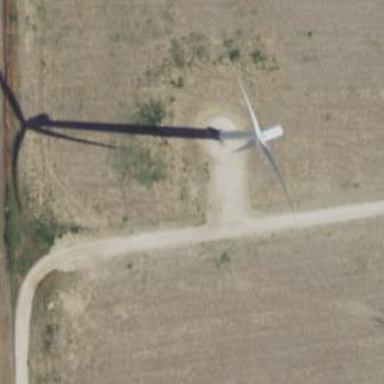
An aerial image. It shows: Wind generator using wind turbines of horizontal axis.